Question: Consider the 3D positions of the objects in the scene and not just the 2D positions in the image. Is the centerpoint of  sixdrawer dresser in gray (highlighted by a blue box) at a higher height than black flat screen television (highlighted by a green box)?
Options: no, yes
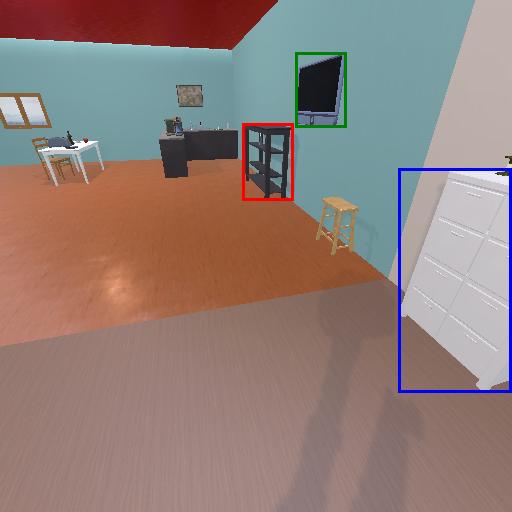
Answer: no